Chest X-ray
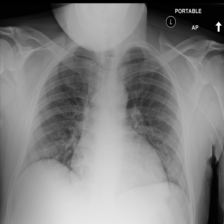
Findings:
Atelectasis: negative
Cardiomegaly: negative
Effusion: negative
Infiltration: negative
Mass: negative
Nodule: negative
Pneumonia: negative
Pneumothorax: negative
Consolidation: negative
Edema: negative
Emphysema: negative
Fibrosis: negative
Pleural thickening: negative
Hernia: negative